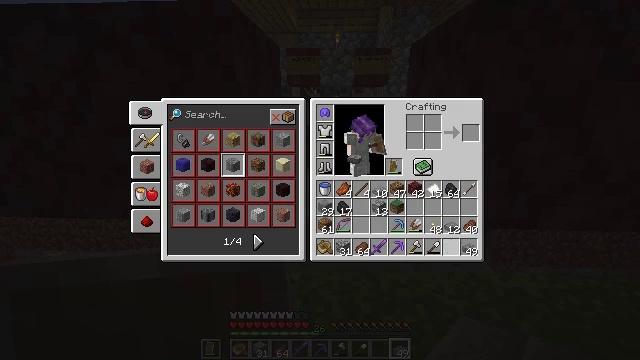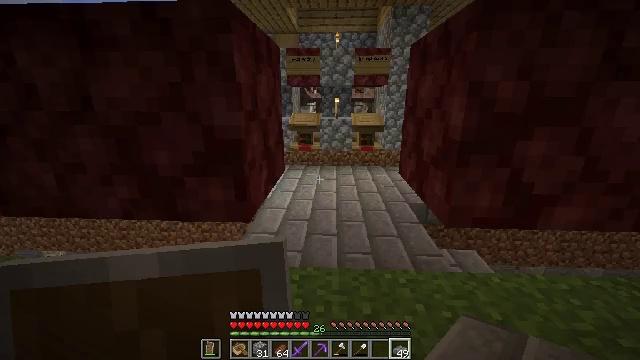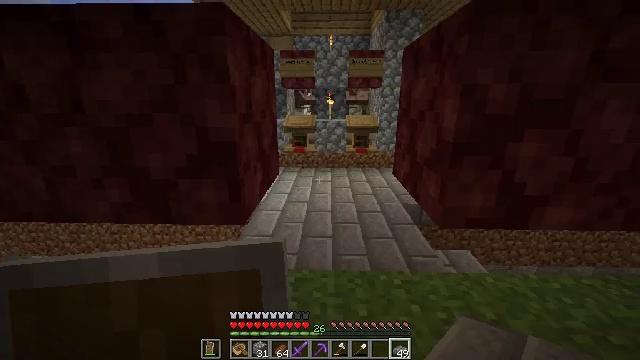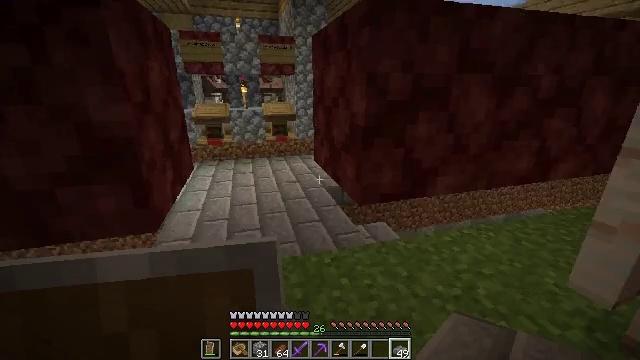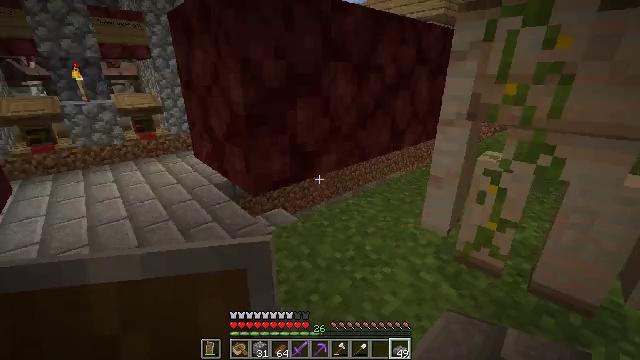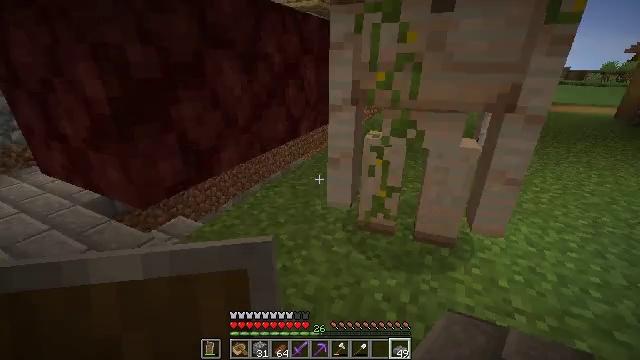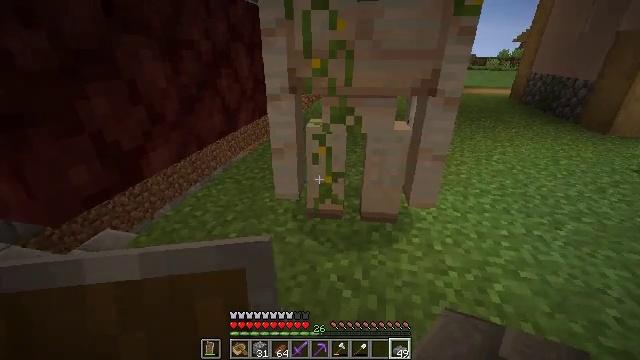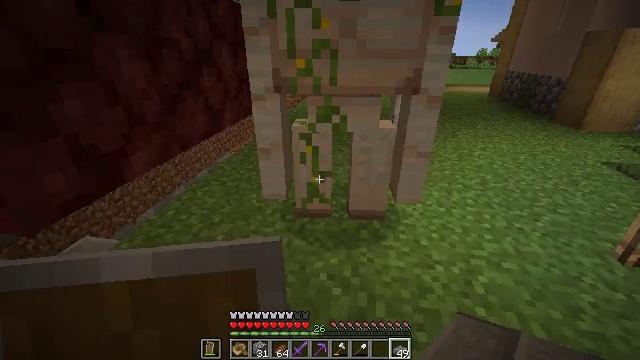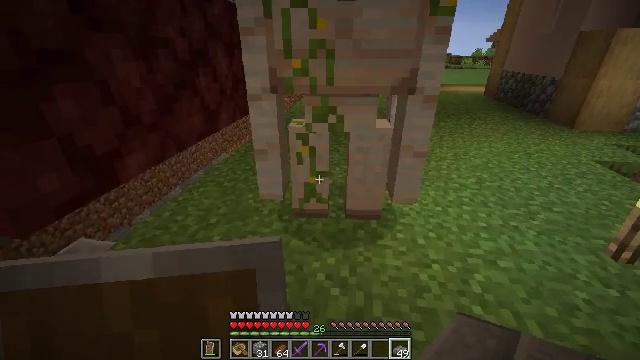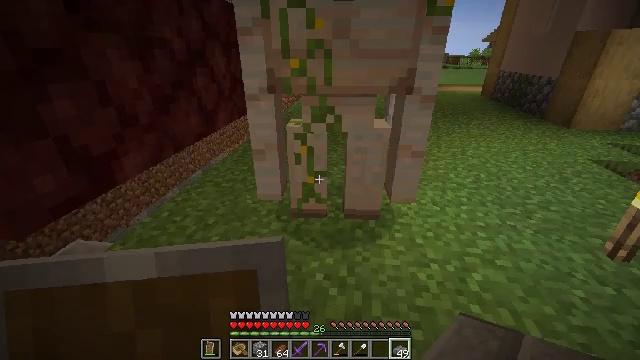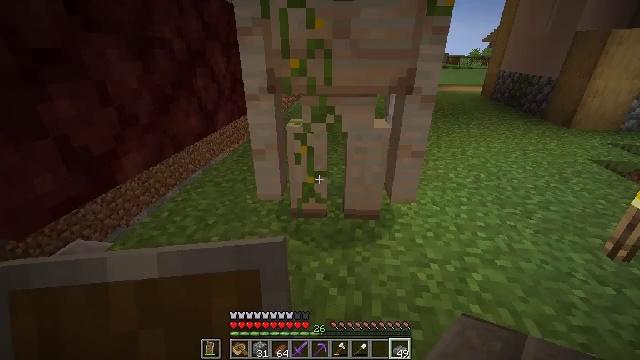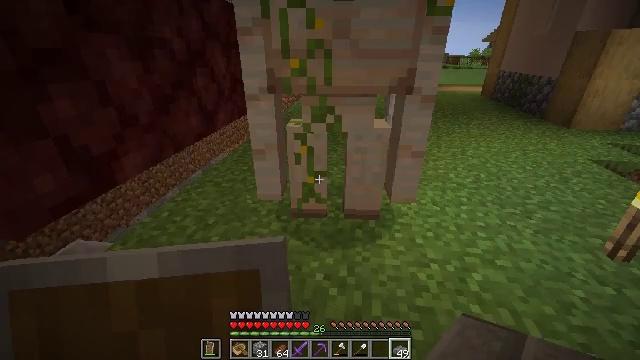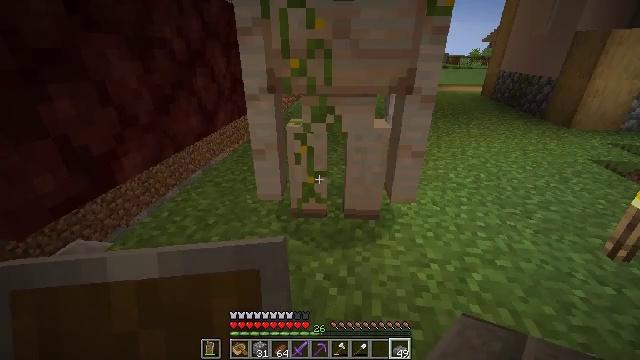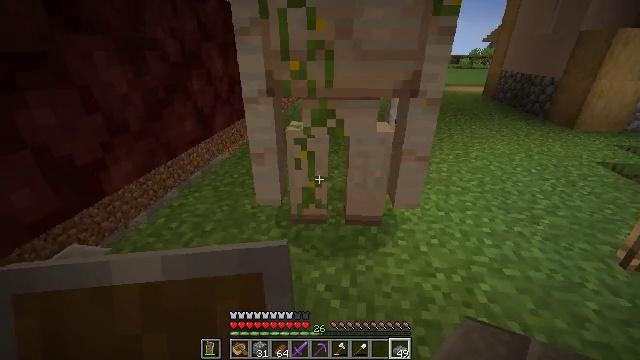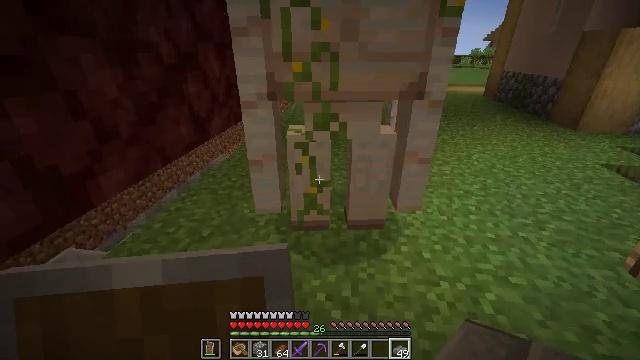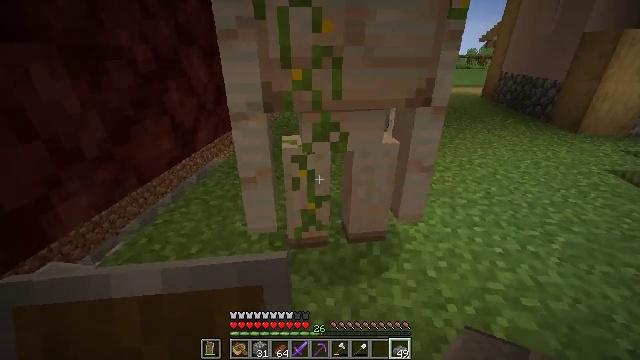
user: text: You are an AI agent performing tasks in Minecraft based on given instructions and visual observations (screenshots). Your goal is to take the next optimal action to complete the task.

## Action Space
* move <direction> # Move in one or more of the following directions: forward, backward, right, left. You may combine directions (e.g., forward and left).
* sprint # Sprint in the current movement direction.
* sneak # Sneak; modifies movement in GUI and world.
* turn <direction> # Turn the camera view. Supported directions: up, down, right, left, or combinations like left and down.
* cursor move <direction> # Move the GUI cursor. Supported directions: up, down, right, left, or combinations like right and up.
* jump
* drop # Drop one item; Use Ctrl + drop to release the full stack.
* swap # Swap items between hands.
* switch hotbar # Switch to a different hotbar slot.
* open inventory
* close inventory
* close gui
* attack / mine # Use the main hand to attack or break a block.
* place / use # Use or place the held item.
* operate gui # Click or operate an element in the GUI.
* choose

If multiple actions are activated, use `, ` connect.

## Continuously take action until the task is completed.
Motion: motion action
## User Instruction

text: Left click on the iron door to break it.
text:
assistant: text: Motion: sneak, open inventory
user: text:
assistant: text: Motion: turn right, open inventory
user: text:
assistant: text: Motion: turn right and down
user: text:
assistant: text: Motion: turn right and down
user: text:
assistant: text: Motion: turn right and down
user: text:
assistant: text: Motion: turn right and down
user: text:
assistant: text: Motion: turn right
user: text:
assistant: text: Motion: no_op
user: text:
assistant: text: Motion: no_op
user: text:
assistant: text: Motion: no_op
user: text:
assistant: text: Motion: no_op
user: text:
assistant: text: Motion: no_op
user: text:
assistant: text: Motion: move forward
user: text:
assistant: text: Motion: move forward
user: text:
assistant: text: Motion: move forward
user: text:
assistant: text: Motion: move forward, turn right and up
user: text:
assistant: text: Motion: move forward and move right
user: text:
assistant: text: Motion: move forward and move right
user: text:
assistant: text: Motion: move forward and move right
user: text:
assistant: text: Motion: move forward and move right
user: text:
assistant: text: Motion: move forward and move right
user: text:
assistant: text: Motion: move forward and move right
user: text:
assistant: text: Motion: move forward and move right, turn left
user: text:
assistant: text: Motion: move forward and move right, turn left
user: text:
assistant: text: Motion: move forward and move right, turn left
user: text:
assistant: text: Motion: move forward and move right, turn left
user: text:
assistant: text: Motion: move forward and move right, turn left
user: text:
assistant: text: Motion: move forward and move right, turn left
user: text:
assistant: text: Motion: move forward and move right, turn left
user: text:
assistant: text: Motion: move forward and move right, turn left